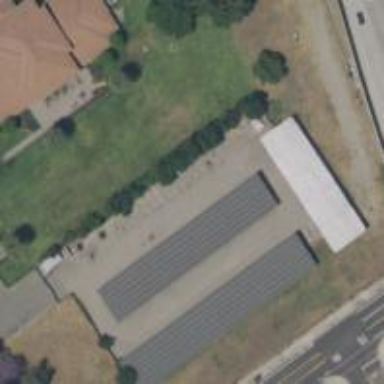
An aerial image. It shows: Solar photovoltaic panel on the roof of building used as solar power generator.